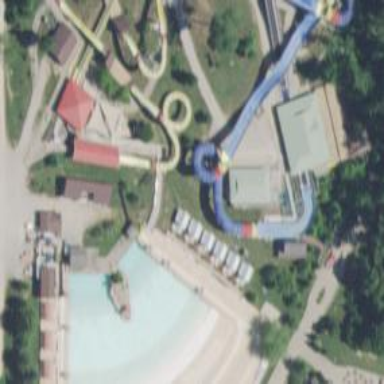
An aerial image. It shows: Water slide attraction.